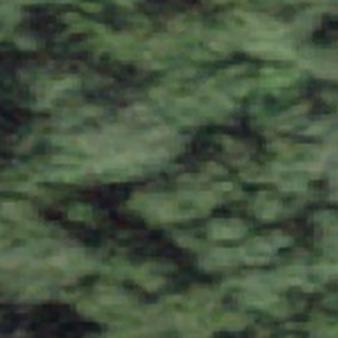
Label: other